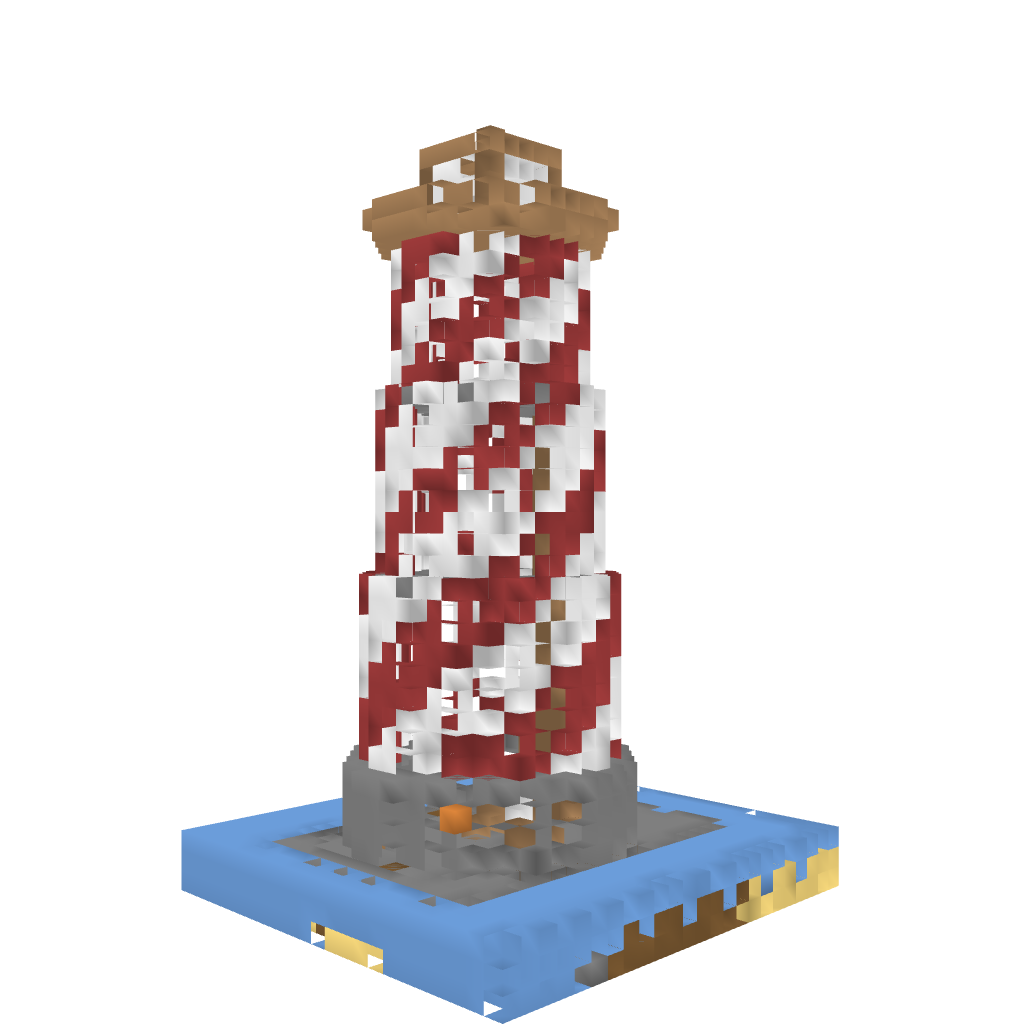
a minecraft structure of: Small lighthouse high quality